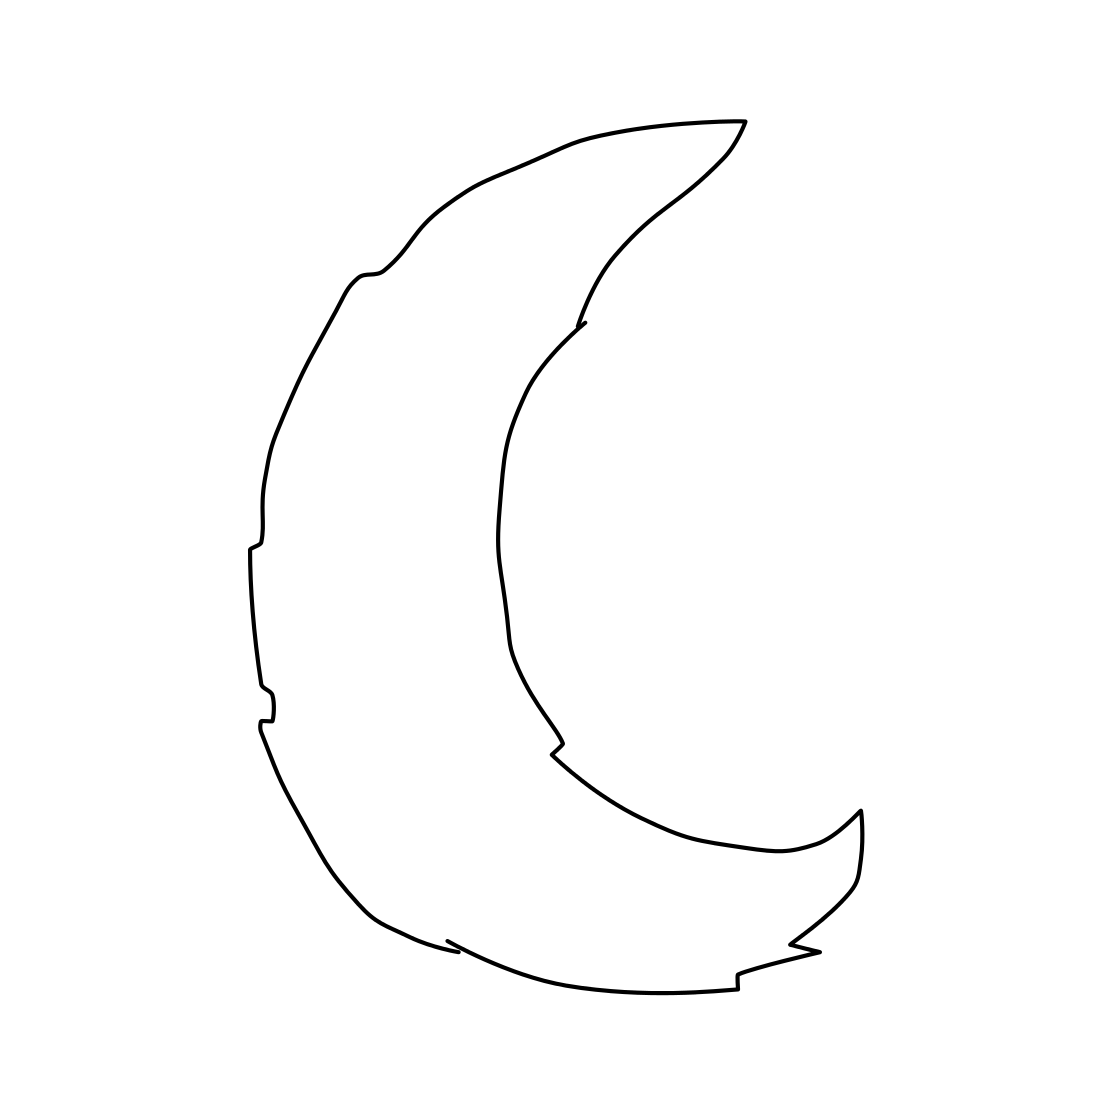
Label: moon